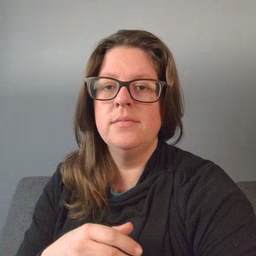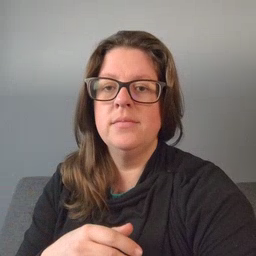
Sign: grandma